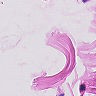
Metastatic tissue present: no